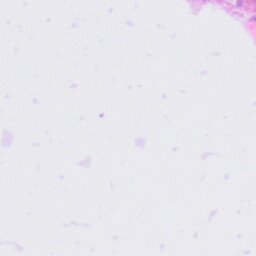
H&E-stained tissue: Tonsil